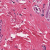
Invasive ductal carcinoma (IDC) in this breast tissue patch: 0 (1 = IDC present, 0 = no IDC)